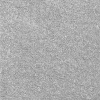
Atmospheric dust classification: dusty